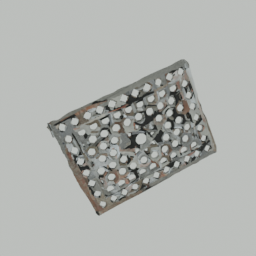
Label: decoration